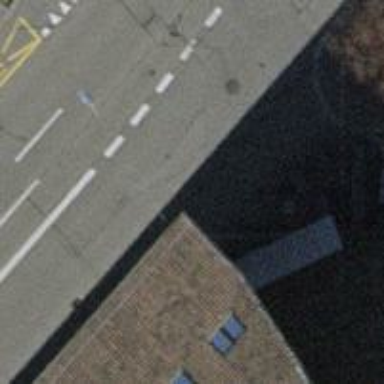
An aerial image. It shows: Bollard.